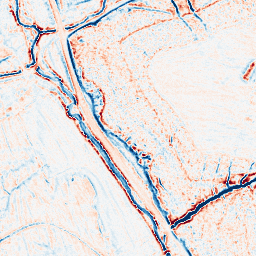
Category: edge_preserving
Decomposition family: bilateral
Decomposition parameters: d: 9
sigma_color: 75
sigma_space: 75
Upsampling method: quintic
Upsampling parameters: scale: 2
Upsampling scale: 2